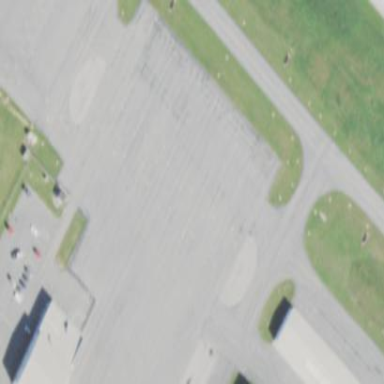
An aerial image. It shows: Apron area with paved surface.